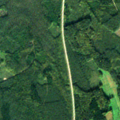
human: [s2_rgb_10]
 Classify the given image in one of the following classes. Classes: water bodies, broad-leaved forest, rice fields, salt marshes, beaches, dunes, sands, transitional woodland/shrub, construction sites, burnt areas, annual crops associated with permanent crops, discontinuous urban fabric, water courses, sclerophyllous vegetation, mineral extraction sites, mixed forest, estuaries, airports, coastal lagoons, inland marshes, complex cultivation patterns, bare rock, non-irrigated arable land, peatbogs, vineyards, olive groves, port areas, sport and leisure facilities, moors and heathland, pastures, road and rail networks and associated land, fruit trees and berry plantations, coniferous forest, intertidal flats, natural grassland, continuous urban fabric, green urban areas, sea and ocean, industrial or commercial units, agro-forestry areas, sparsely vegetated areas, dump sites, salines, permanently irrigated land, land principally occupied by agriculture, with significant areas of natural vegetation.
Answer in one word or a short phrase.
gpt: coniferous forest